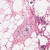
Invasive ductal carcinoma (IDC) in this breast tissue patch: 0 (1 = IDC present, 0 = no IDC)